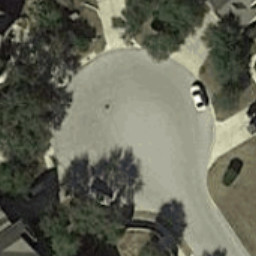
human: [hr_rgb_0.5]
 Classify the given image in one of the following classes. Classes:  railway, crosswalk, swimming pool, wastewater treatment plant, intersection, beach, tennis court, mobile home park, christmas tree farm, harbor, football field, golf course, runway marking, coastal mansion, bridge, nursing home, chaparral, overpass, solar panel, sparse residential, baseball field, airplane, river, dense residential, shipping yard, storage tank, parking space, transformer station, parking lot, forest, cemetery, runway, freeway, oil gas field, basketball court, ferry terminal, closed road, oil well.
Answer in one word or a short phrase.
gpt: closed road